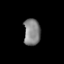
Tissue: lung
Cell type: T cells
Senescence score: 0.2142
Nuclear area (px): 426
Mean DAPI intensity: 133.688